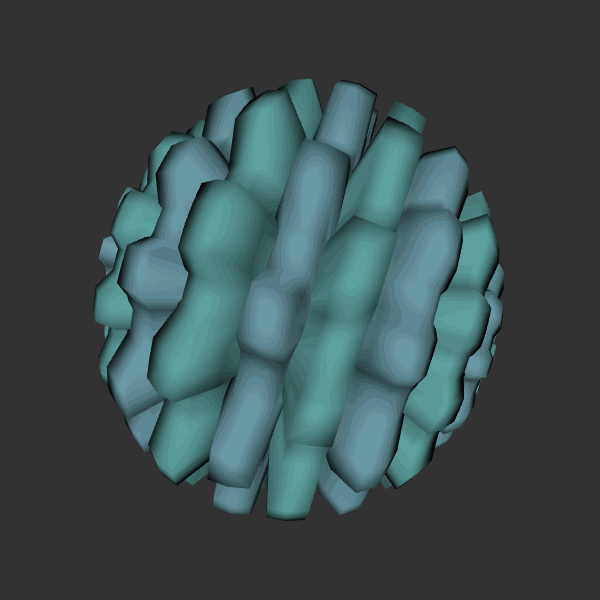
Background: dark